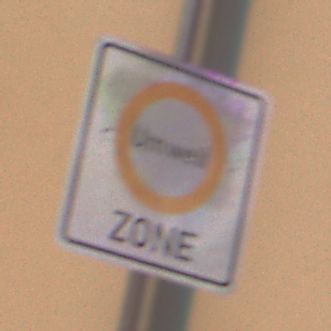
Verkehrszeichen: BeginnUmweltzone
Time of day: Midday
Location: Outdoor (Urban)
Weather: Overcast
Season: NotSpecified
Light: Natural